Question: I am cracking my head over what causes the extraneous lines that show up around rounded corners in Chrome, IE a Safari. It does not happen in FF.
'''
div.round-box {
border-bottom: 1px solid #b3b3b3;
height: 20px;
margin-bottom: 15px;
text-align: center;
width: 100%;
}
div.round-box .steps {
background-color: #0fa862;
border: 20px solid white;
border-radius: 32px;
color: white;
font-size: 1.7em;
padding: 15px 25px;
position: relative;
outline: none;
text-decoration: none;
top: 10px;
white-space: nowrap;
-webkit-border-radius: 32px;
}
'''
'''
<div class="round-box">
<a class="steps" href="steps">Follow 5 Easy Steps to Install XYZ</a>
</div>
'''
Many thanks for any hints.

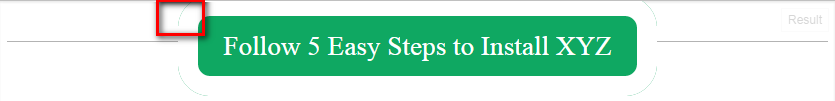
Answer: It looks like a miscalc in the browser render/ anti-aliasing. It's drawing the green background underneath the white border element and a little bit is bleeding out the edge. Can be solved by wrapping the inner element again so the green only draws inside the border.
'''
div.round-box {
border-bottom: 1px solid #b3b3b3;
height: 20px;
margin-bottom: 15px;
text-align: center;
width: 100%;
}
div.inner-box {
display: inline-block;
border: 20px solid white;
border-radius: 32px;
-webkit-border-radius: 32px;
}
div.round-box .steps {
display: block;
background-color: #0fa862;
border-radius: 12px;
-webkit-border-radius: 12px;
color: white;
font-size: 1.7em;
padding: 15px 25px;
outline: none;
text-decoration: none;
white-space: nowrap;
}
'''
'''
<div class="round-box">
<div class="inner-box">
<a class="steps" href="steps">Follow 5 Easy Steps to Install XYZ</a>
</div>
</div>
'''